Field crop: maize
Growth stage: 2
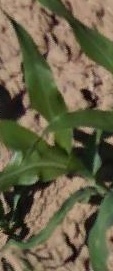
Species: maize